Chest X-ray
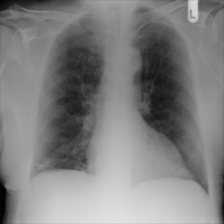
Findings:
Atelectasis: negative
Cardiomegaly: negative
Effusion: negative
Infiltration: negative
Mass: negative
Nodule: negative
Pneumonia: negative
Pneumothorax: negative
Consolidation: negative
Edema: negative
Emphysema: negative
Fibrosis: negative
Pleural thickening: negative
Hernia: negative